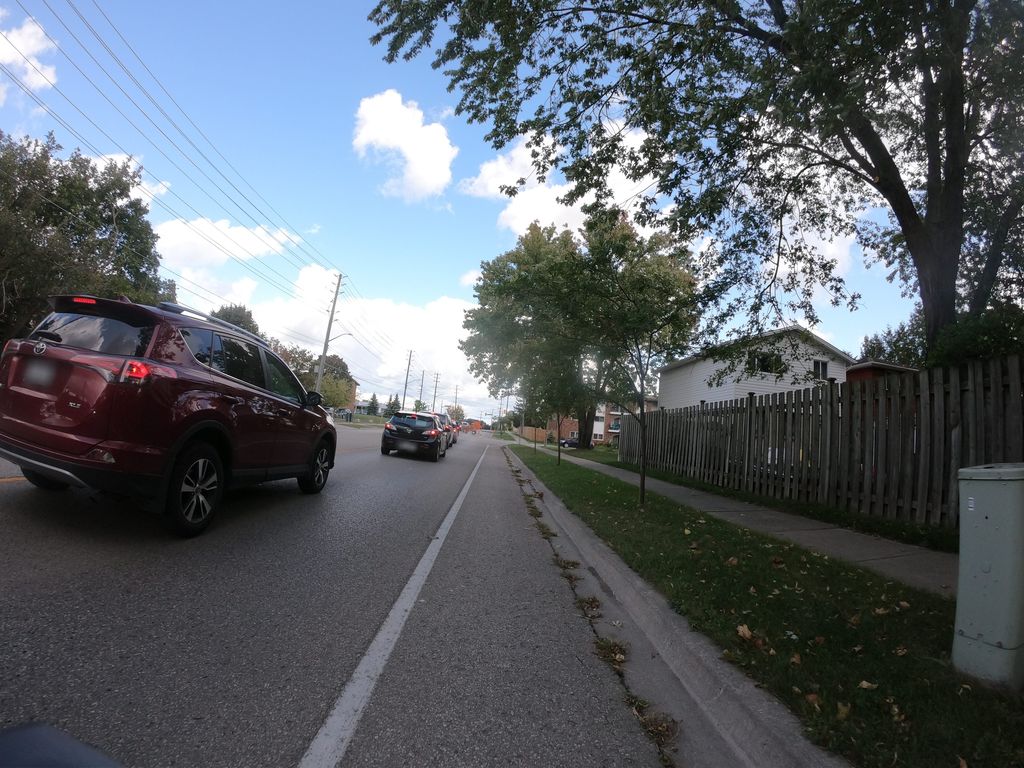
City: kitchener-waterloo